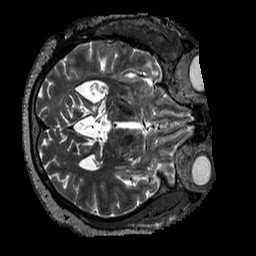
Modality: T2w
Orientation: axial
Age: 49
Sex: male
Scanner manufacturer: siemens
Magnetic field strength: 3 T
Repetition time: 3.2 s
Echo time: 0.567 s